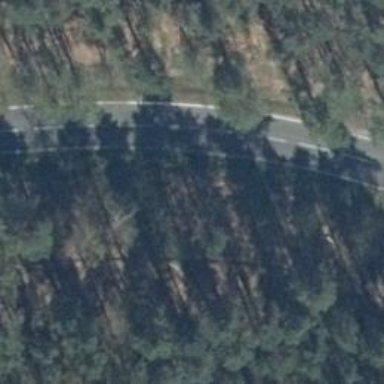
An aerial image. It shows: Tertiary road with asphalt surface.